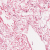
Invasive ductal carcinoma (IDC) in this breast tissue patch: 0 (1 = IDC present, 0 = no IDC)